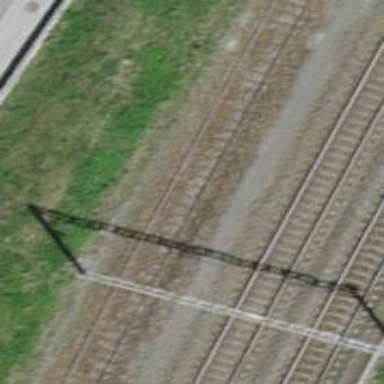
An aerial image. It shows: Abandoned railway yard with one track.